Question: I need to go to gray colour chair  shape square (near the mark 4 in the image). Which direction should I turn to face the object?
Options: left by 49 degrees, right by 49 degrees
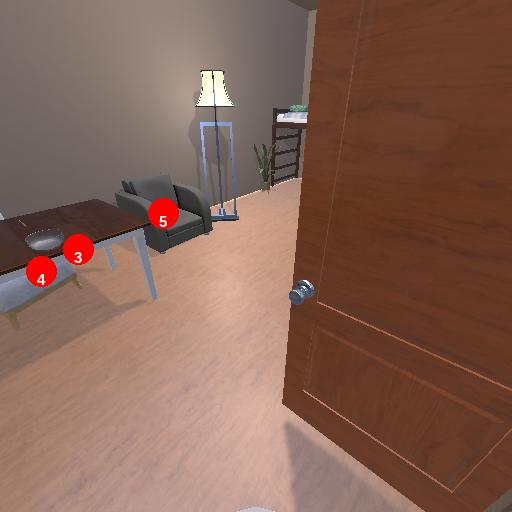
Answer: left by 49 degrees